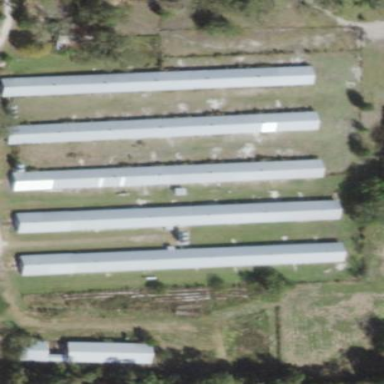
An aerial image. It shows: Poultry farmyard.